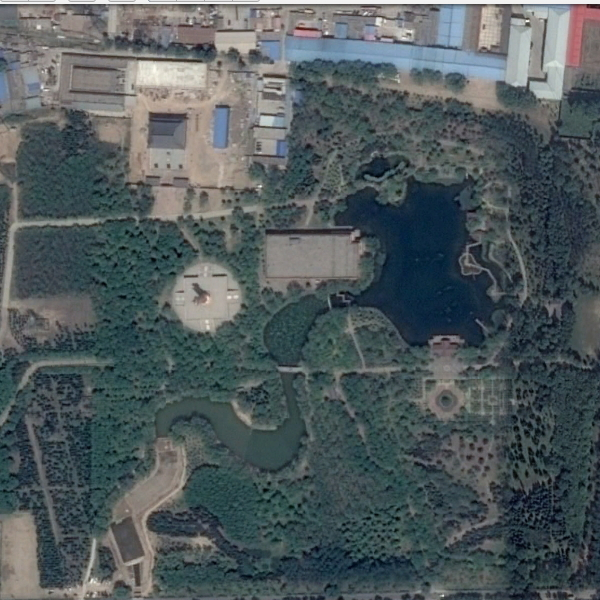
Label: Park